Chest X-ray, PA view. Patient: 56 years old, sex M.
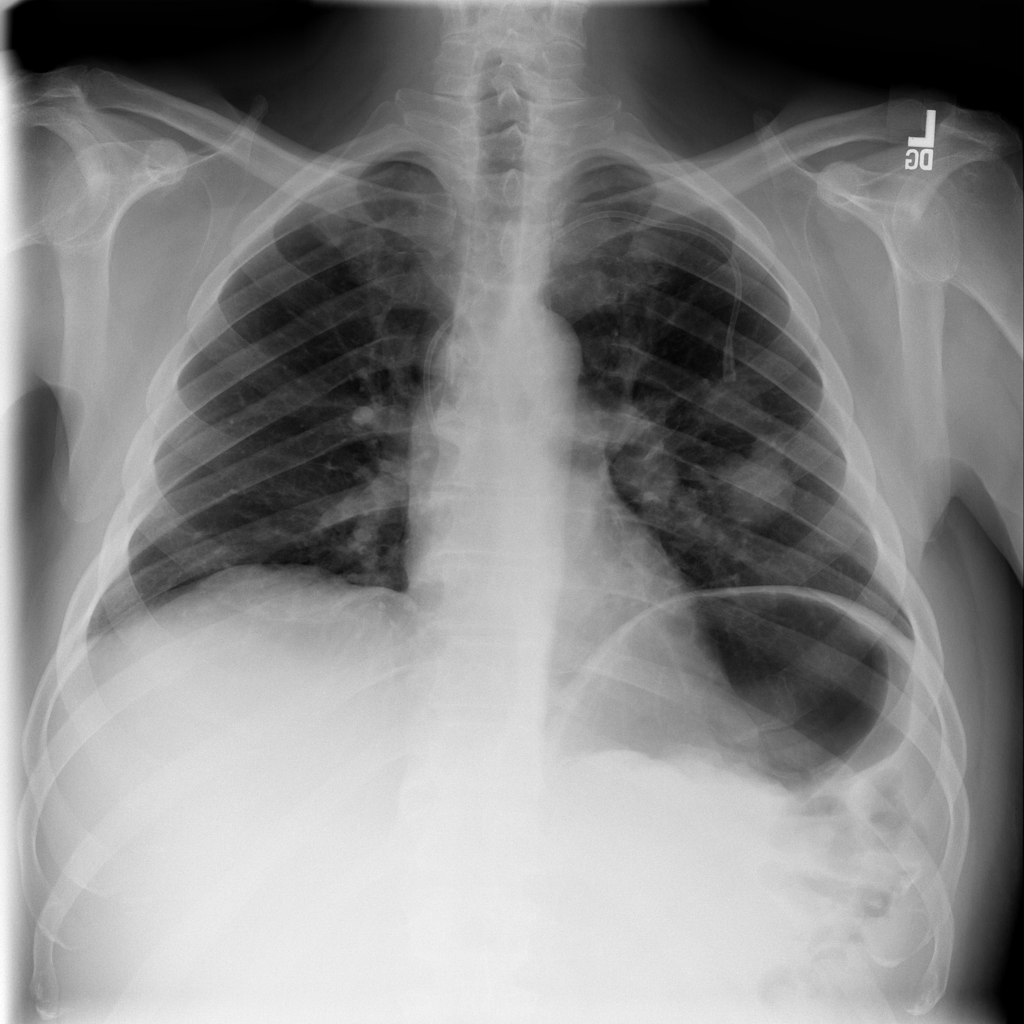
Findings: Mass